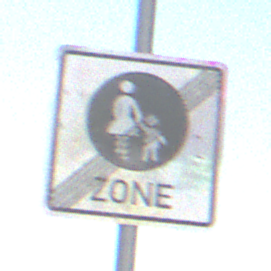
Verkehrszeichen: EndeFussgaengerzone
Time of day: SunriseSunset
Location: Outdoor (Nature)
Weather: Clear
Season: Winter
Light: Natural